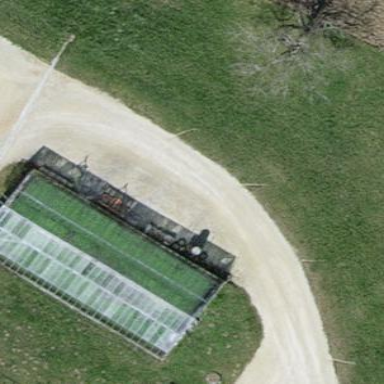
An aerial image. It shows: Greenhouse.